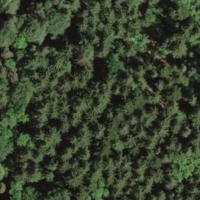
EUNIS habitat code: 43
Species observed at this site:
Fagus sylvatica